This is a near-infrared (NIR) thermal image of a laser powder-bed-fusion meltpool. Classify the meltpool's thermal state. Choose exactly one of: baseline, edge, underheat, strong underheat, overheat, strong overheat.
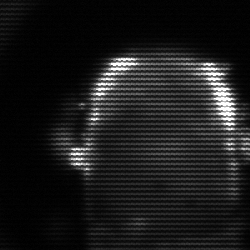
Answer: baseline